Question: is bound to a JSONModel. is bound to the same JSONModel by creating a reference to and setting the model to viewtest.getModel().
What I'm trying to do is modify the shared model data in by clicking a button so that the texts in textfield and textview will change automatically. However, the texts in textfield and textview remain "This is a text". What's the problem?
The index.html file:

and the viewtest.view.js file:
'''
sap.ui.jsview("viewtest.viewtest", {
getControllerName : function() {
return "viewtest.viewtest";
},
createContent : function(oController) {
this.setModel(new sap.ui.model.json.JSONModel());
var oData = {
text: "this is a text"
};
this.getModel().setData(oData);
var oTextField = new sap.ui.commons.TextField({value: "{/text}"});
return [oTextField];
}
});
'''
View2.view.js file:
'''
sap.ui.jsview("viewtest.View2", {
getControllerName : function() {
return "viewtest.View2";
},
createContent : function(oController) {
var viewtest = sap.ui.view({viewName: "viewtest.viewtest", type:sap.ui.core.mvc.ViewType.JS});
this.setModel(viewtest.getModel());
this.getModel().setData(viewtest.getModel().getData());
var oTextView = new sap.ui.commons.TextView({text: "{/text}"});
return [oTextView];
}
});
'''
View3.view.js file:
'''
sap.ui.jsview("viewtest.View3", {
getControllerName : function() {
return "viewtest.View3";
},
createContent : function(oController) {
var oButton = new sap.ui.commons.Button({text:"click", press: func});
function func() {
var oView = new sap.ui.view({viewName:"viewtest.viewtest", type:sap.ui.core.mvc.ViewType.JS});
oView.getModel().setData({text:"hello world"}, true);
}
return [oButton];
}
});
'''
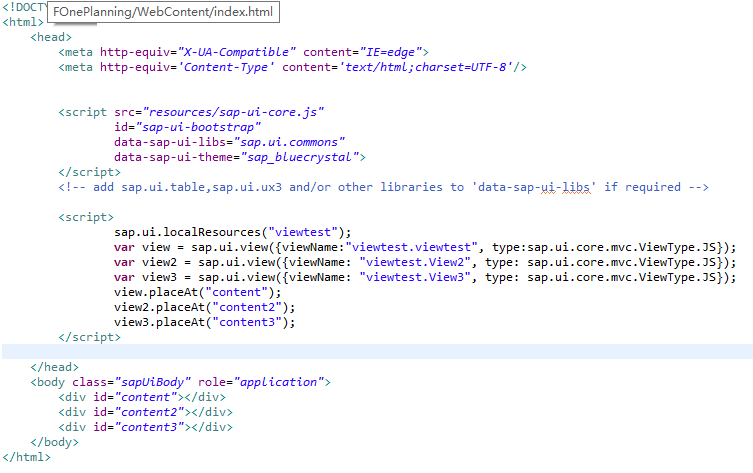
Answer: Just a suggestion. Maybe it is worth to give in your .html file id to every view, and then in view3 update and set model to each one of the views by calling them by id?
Like,
in index.html:
'''
var view1 = new sap.ui.view({id:"view1", viewName:"viewtest.View1", type:sap.ui.core.mvc.ViewType.JS});
'''
and then in view3:
'''
function func() {
var oView = sap.ui.getCore().byId("view1");
oView.getModel().setData({text:"hello world"}, true);
oView.getModel().refresh(); //if setting new model won't update the views
}
'''
Or, if you use the same model in all your views, set model not to each view separately, but to the core:
viewtest.view.js file:
'''
sap.ui.getCore().setModel(new sap.ui.model.json.JSONModel());
'''
thus, you don't need to set model in view2.